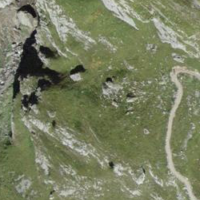
EUNIS habitat code: 23
Species observed at this site:
Papilio machaon
Astrantia major